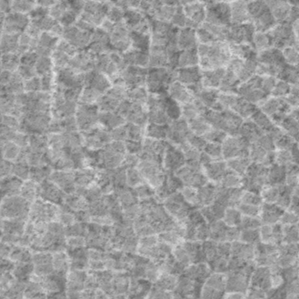
Label: frost